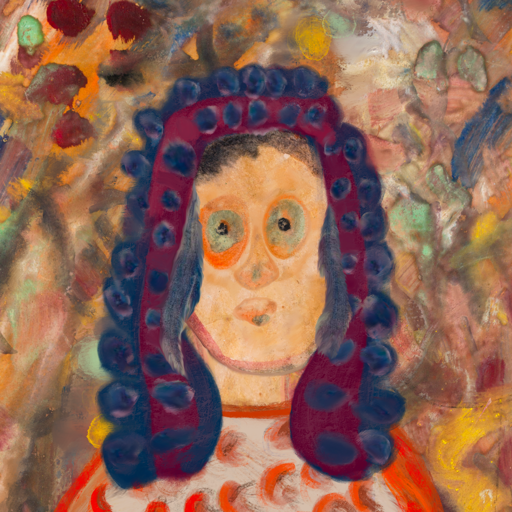
Background: Mother_And_Son_Mother, Head And Neck Front: Childish, Face Front: Childish, Bust: Rupkatha, Hair Front: Hill_Girl, Head Accessory: Blank, Second Necklace: Blank, Necklace: Blank, Baby: Blank